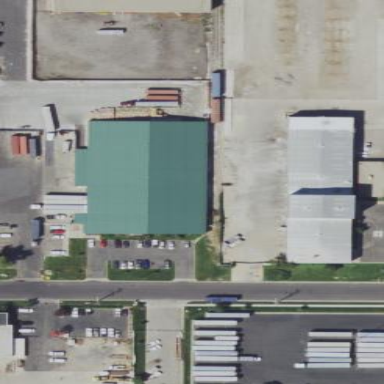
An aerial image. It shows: Industrial building.